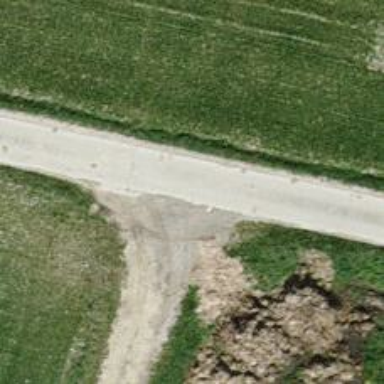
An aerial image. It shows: Track road with grade3 tracktype.